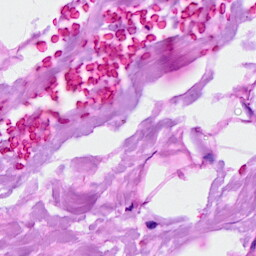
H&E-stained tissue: Breast